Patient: sex M, age 66
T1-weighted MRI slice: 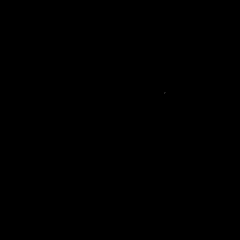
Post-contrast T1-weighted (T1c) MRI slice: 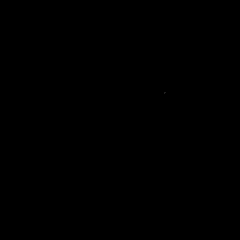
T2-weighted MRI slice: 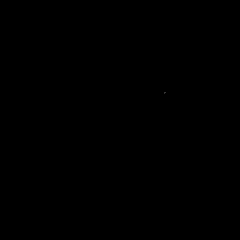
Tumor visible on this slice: no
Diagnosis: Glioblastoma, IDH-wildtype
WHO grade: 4